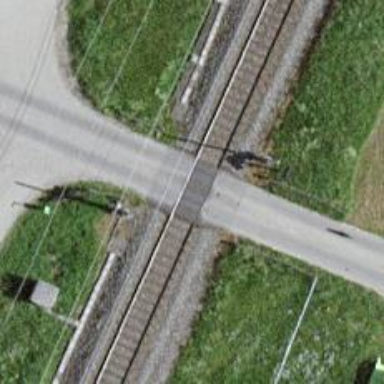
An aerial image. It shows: Contact line indicates electrification.